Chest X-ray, AP view. Patient: 32 years old, sex F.
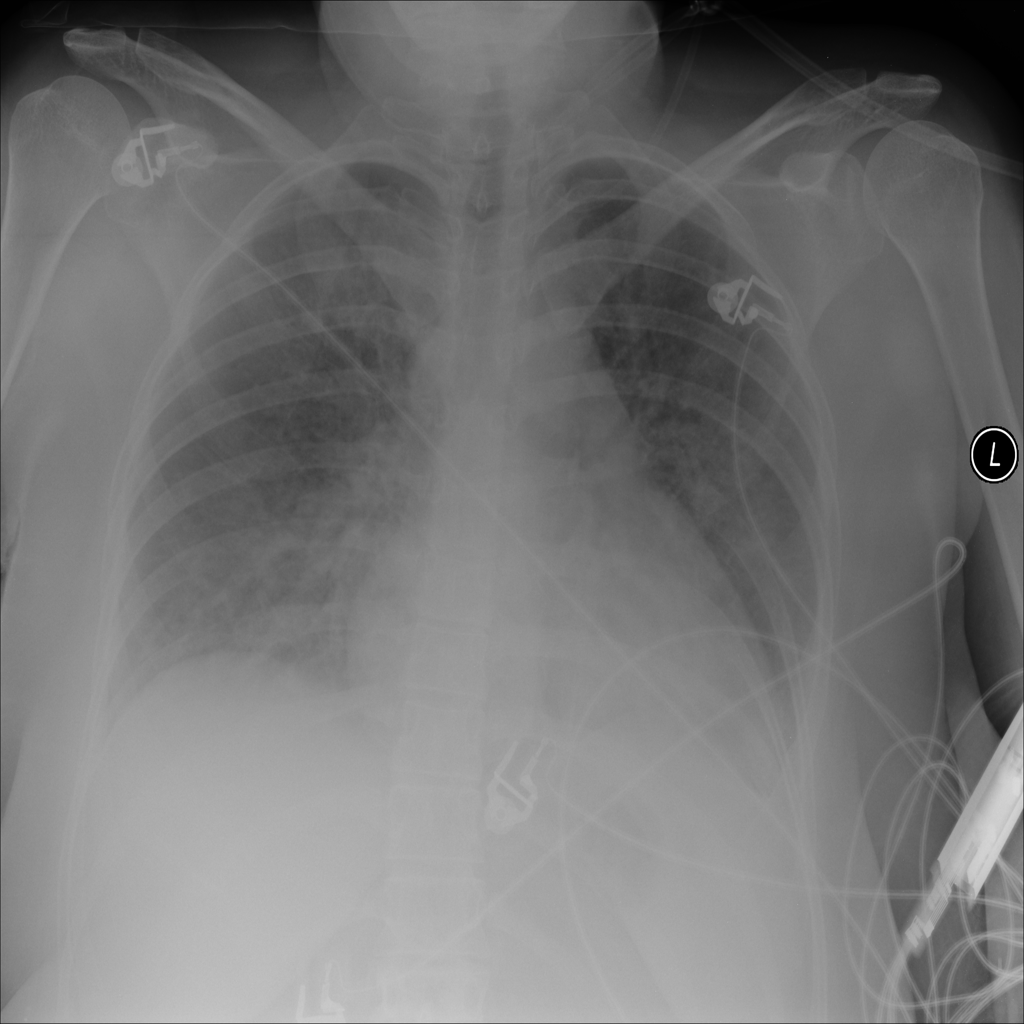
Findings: Infiltration